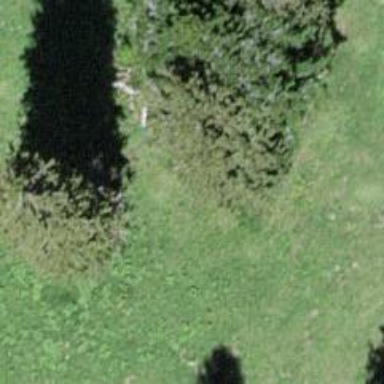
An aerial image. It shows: Needle-leaved tree in its natural environment.